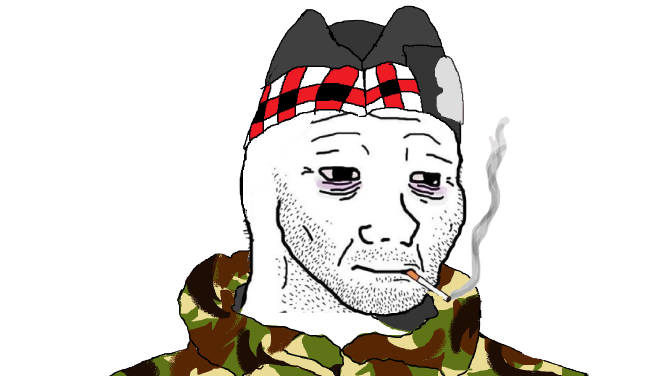
Label: 5_Doomer